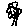
Label: flower